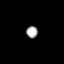
Tissue: lung
Cell type: Epithelial cells
Senescence score: 0.1822
Nuclear area (px): 128
Mean DAPI intensity: 177.148